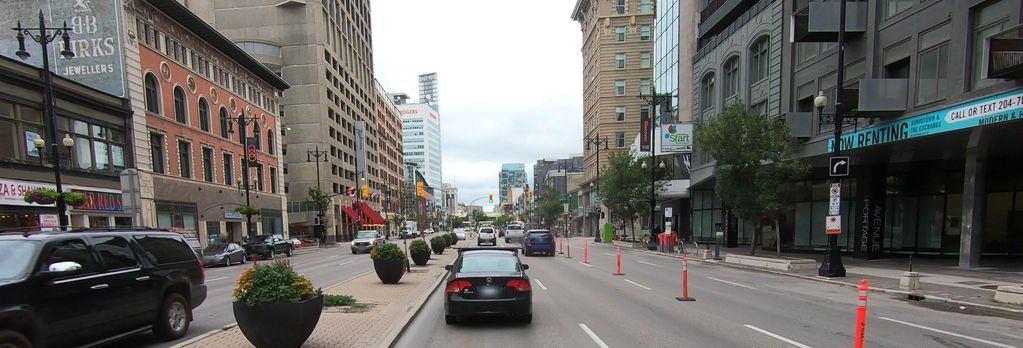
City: winnipeg